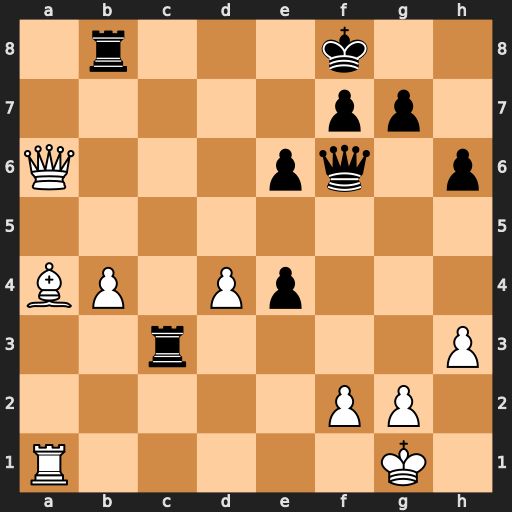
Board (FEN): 1r3k2/5pp1/Q3pq1p/8/BP1Pp3/2r4P/5PP1/R5K1
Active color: w
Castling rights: -
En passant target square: -
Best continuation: Qd6+ Kg8 Qxb8+